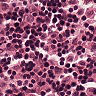
Metastatic tissue present: no